Field crop: maize
Growth stage: 2
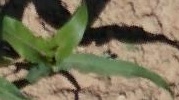
Species: maize